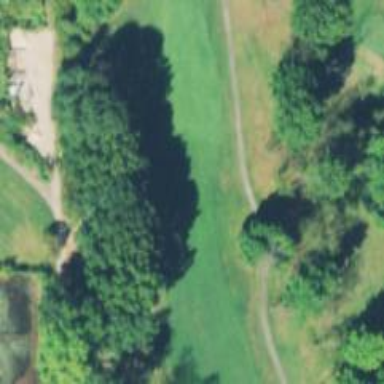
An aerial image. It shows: Golf hole.